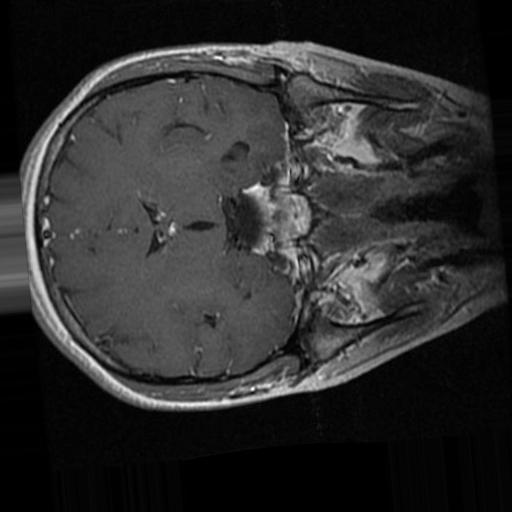
Label: brain_tumor